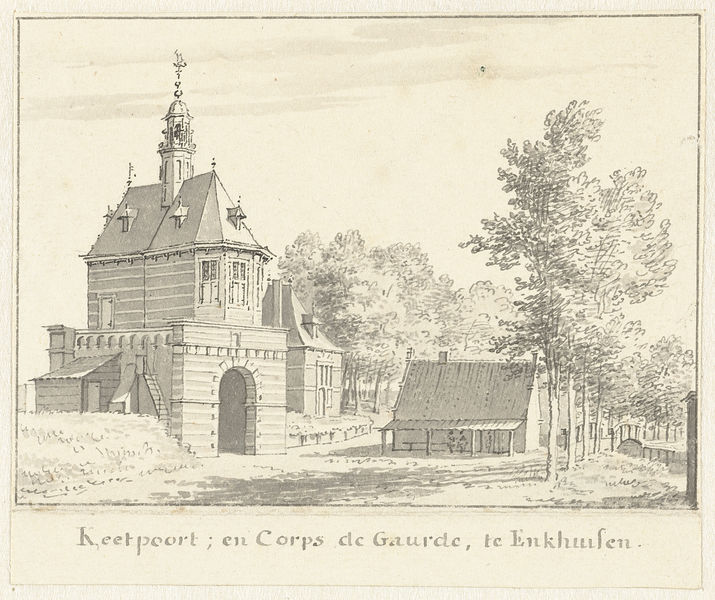
Titel: De Keetpoort te Enkhuizen
Künstler: Cornelis Pronk
Standort: Amsterdam
Institution: Rijksmuseum
Schlagwörter: baum, bäume, fluss, landschaft, teich, fenster, holz, zeichnung, ausblick, gras, haus, schloss, signatur, häuser, brücke, kirche, sonne, schuppen, turm, sommer, bogen, dorf, mauer, allee, church, military, inschrift, tor, eingang, scheune, idyllisch, schwarz weiss, stich, clouds, sky, building, house, kapelle, tower, trees, grass, bridge, fence, fort, unterbau, dutch, guard, brücle, canal, fortress, en, te, de, wtf, keetpoort, crops, gaurde, enkhufen, landhschft